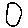
Label: circle